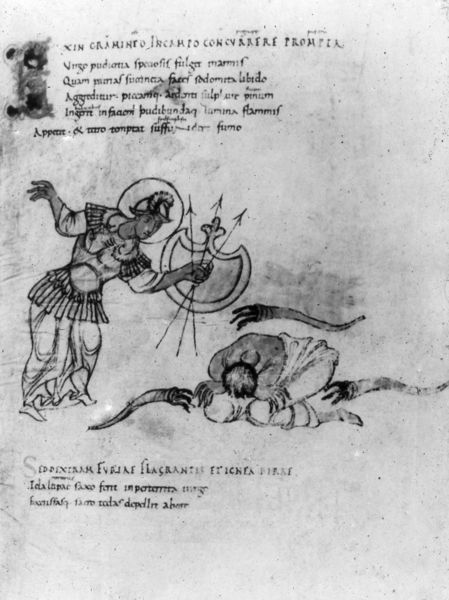
Titel: Prudentius Codex aus Bern/ Codex Bongarsianus 264
Institution: Bern, Burgerbibliothek
Schlagwörter: feder, mann, hut, männer, schwarz, weiss, zeichnung, tot, schrift, bogen, schild, buch, druck, seite, rüstung, heiligenschein, krieger, zerbrochen, handschrift, pfeile, latein, psalter, karolingisch, godescalc